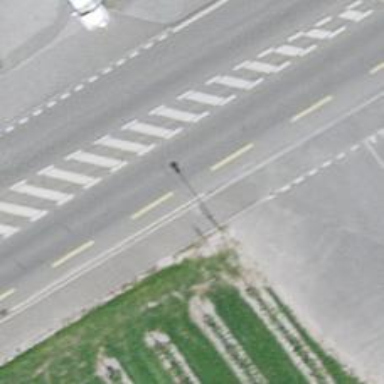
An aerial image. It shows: Primary highway with asphalt surface and designated lane for cyclists.